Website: lowes
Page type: cart
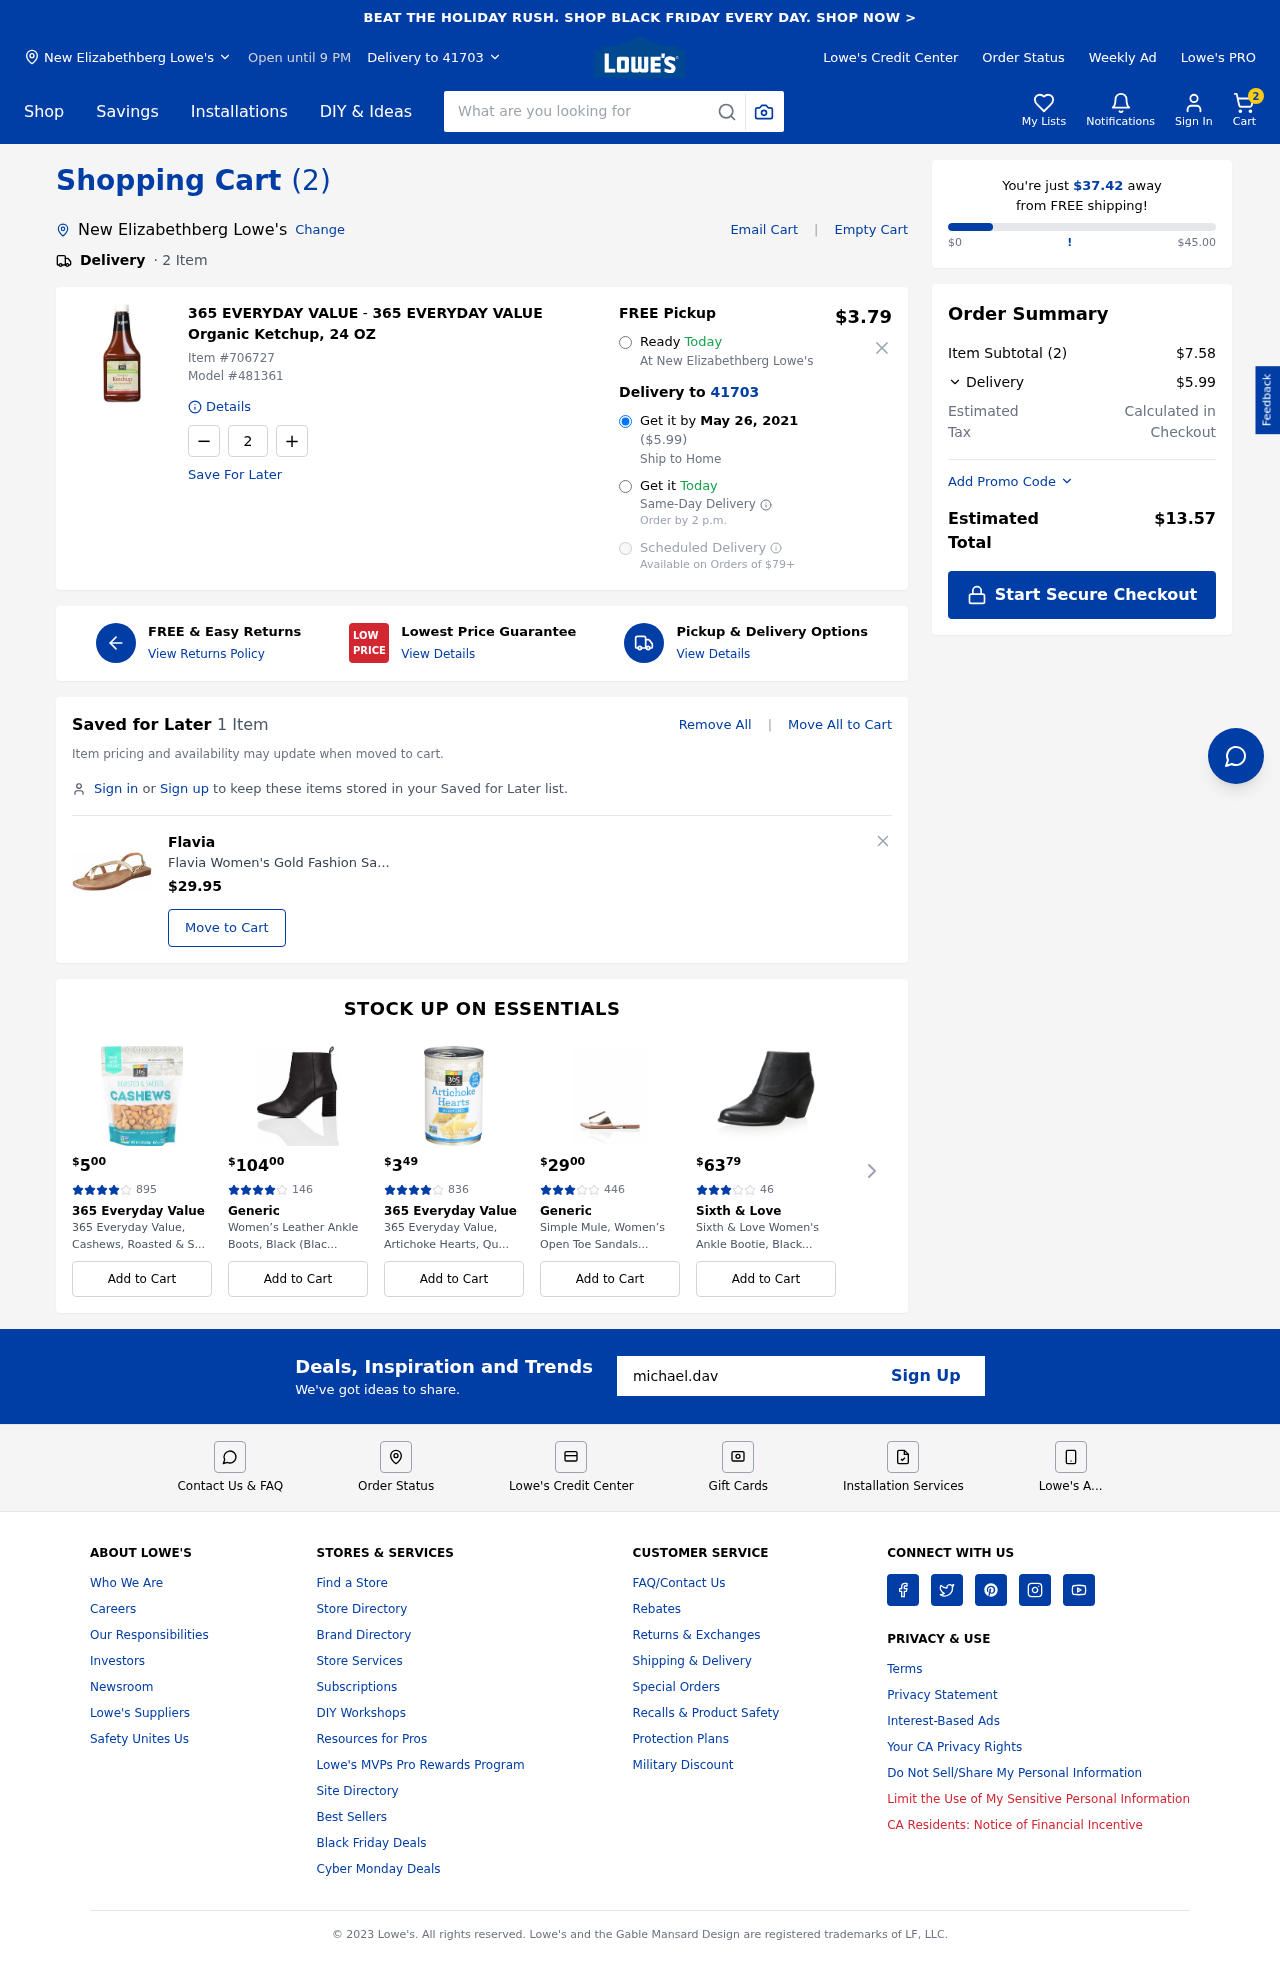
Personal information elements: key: PII_CITY
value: New Elizabethberg Lowe's
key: PII_EMAIL
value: michael.davis@gmail.com
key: PII_POSTCODE
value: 41703
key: PII_CITY2
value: New Elizabethberg Lowe's
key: PII_CITY3
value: New Elizabethberg
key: PII_POSTCODE2
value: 41703
Product elements: key: PRODUCT1_BRAND
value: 365 EVERYDAY VALUE
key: PRODUCT1_NAME
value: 365 EVERYDAY VALUE Organic Ketchup, 24 OZ
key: PRODUCT1_PRICE
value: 3.79
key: PRODUCT1_QUANTITY
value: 2
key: PRODUCT2_BRAND
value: Flavia
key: PRODUCT2_NAME
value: Flavia Women's Gold Fashion Sandals-4 UK (36 EU) (5 US) (FL/208/GLD)
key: PRODUCT2_PRICE
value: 29.95
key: PRODUCT1_ITEM_NUMBER
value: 706727
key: PRODUCT1_MODEL_NUMBER
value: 481361
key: PRODUCT3_PRICE
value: $500
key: PRODUCT3_NUM_RATINGS
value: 895
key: PRODUCT3_BRAND
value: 365 Everyday Value
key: PRODUCT3_NAME
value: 365 Everyday Value, Cashews, Roasted & S...
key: PRODUCT4_PRICE
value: $10400
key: PRODUCT4_NUM_RATINGS
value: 146
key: PRODUCT4_BRAND
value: Generic
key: PRODUCT4_NAME
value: Women’s Leather Ankle Boots, Black (Blac...
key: PRODUCT5_PRICE
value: $349
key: PRODUCT5_NUM_RATINGS
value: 836
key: PRODUCT5_BRAND
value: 365 Everyday Value
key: PRODUCT5_NAME
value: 365 Everyday Value, Artichoke Hearts, Qu...
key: PRODUCT6_PRICE
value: $2900
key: PRODUCT6_NUM_RATINGS
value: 446
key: PRODUCT6_BRAND
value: Generic
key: PRODUCT6_NAME
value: Simple Mule, Women’s Open Toe Sandals...
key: PRODUCT7_PRICE
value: $6379
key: PRODUCT7_NUM_RATINGS
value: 46
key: PRODUCT7_BRAND
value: Sixth & Love
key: PRODUCT7_NAME
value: Sixth & Love Women's Ankle Bootie, Black...
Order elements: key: ORDER_NUM_ITEMS
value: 2
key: ORDER_DELIVERY_DATE
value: May 26, 2021
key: ORDER_SHIPPING_COST2
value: $5.99
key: ORDER_SHIPPING_AWAY
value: $37.42
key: ORDER_SUBTOTAL
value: $7.58
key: ORDER_SHIPPING_COST
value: $5.99
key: ORDER_TOTAL
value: $13.57
Search elements: key: HEADER_SEARCH
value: What are you looking for
Other elements: key: SAVED_NUM_ITEMS
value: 1 Item